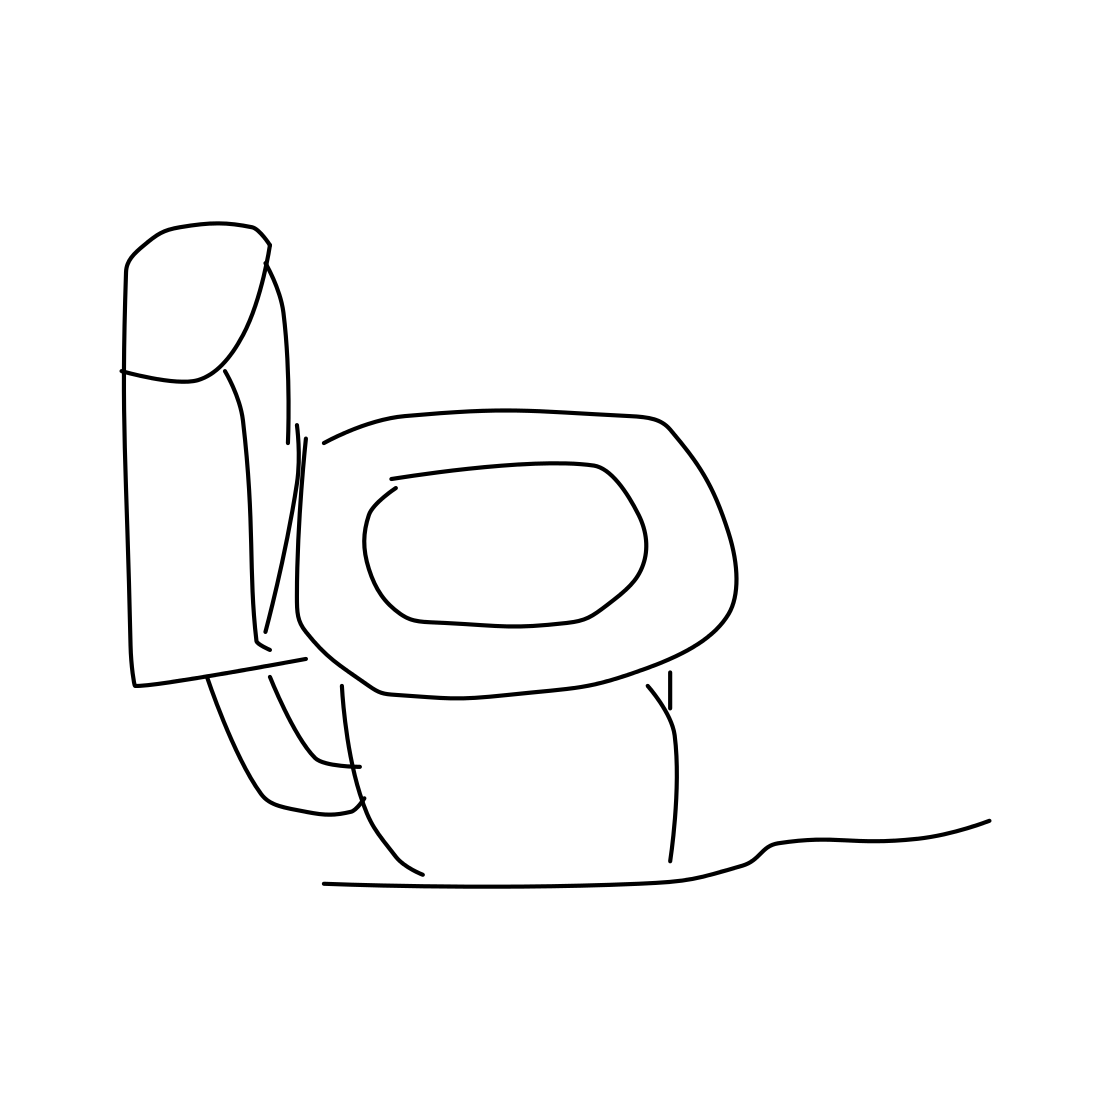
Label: toilet